Field crop: maize
Growth stage: 2
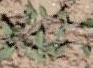
Species: convolvulus